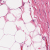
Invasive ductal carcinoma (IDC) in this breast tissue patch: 0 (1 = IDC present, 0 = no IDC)